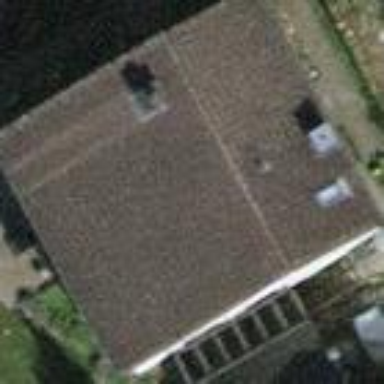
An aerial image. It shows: Detached building.